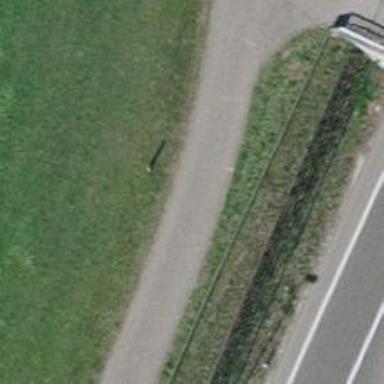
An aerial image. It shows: Asphalt track of grade1 for agricultural vehicles.